Question: I am trying to place data into text area that is inside hidden input but watin does not find it.
When I search for inputs my program shows this:

'''
var ie = new WatiN.Core.IE("http://facebook.com", true);
ie.ClearCookies(); ie.TextField(WatiN.Core.Find.ById("email")).TypeText(textBoxUsername.Text); ie.TextField(WatiN.Core.Find.ById("pass")).TypeText(textBoxPassword.Text);
ie.Button(WatiN.Core.Find.ByValue("Login")).Click();
ie.Link(WatiN.Core.Find.ByText("Status")).Click();
ie.TextField(WatiN.Core.Find.ById("u362110_11")).TypeText(textBoxPassword.Text);
'''
Exception
'''
Could not find INPUT (hidden) or INPUT (password) or INPUT (text) or INPUT (textarea) or TEXTAREA element tag matching criteria: Attribute 'id' equals 'u493403_13' at http://www.facebook.com/home.php
'''
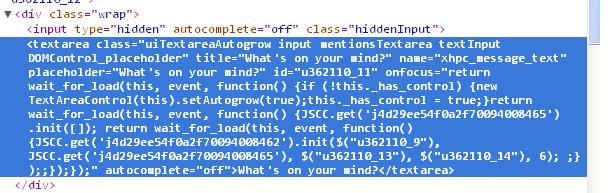
Answer: Got it working by replacing id by searching by name because id was dynamic and changed all the time